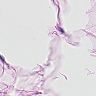
Metastatic tissue present: no